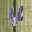
Label: 4